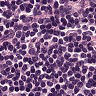
Metastatic tissue present: no